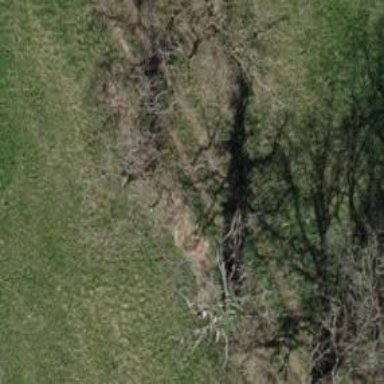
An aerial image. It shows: Beautiful tree in nature.